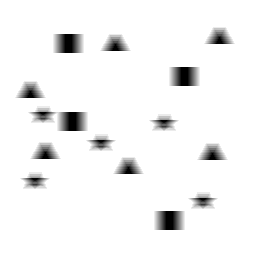
Squares: 4
Triangles: 6
Stars: 5
Total shapes: 15